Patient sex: F
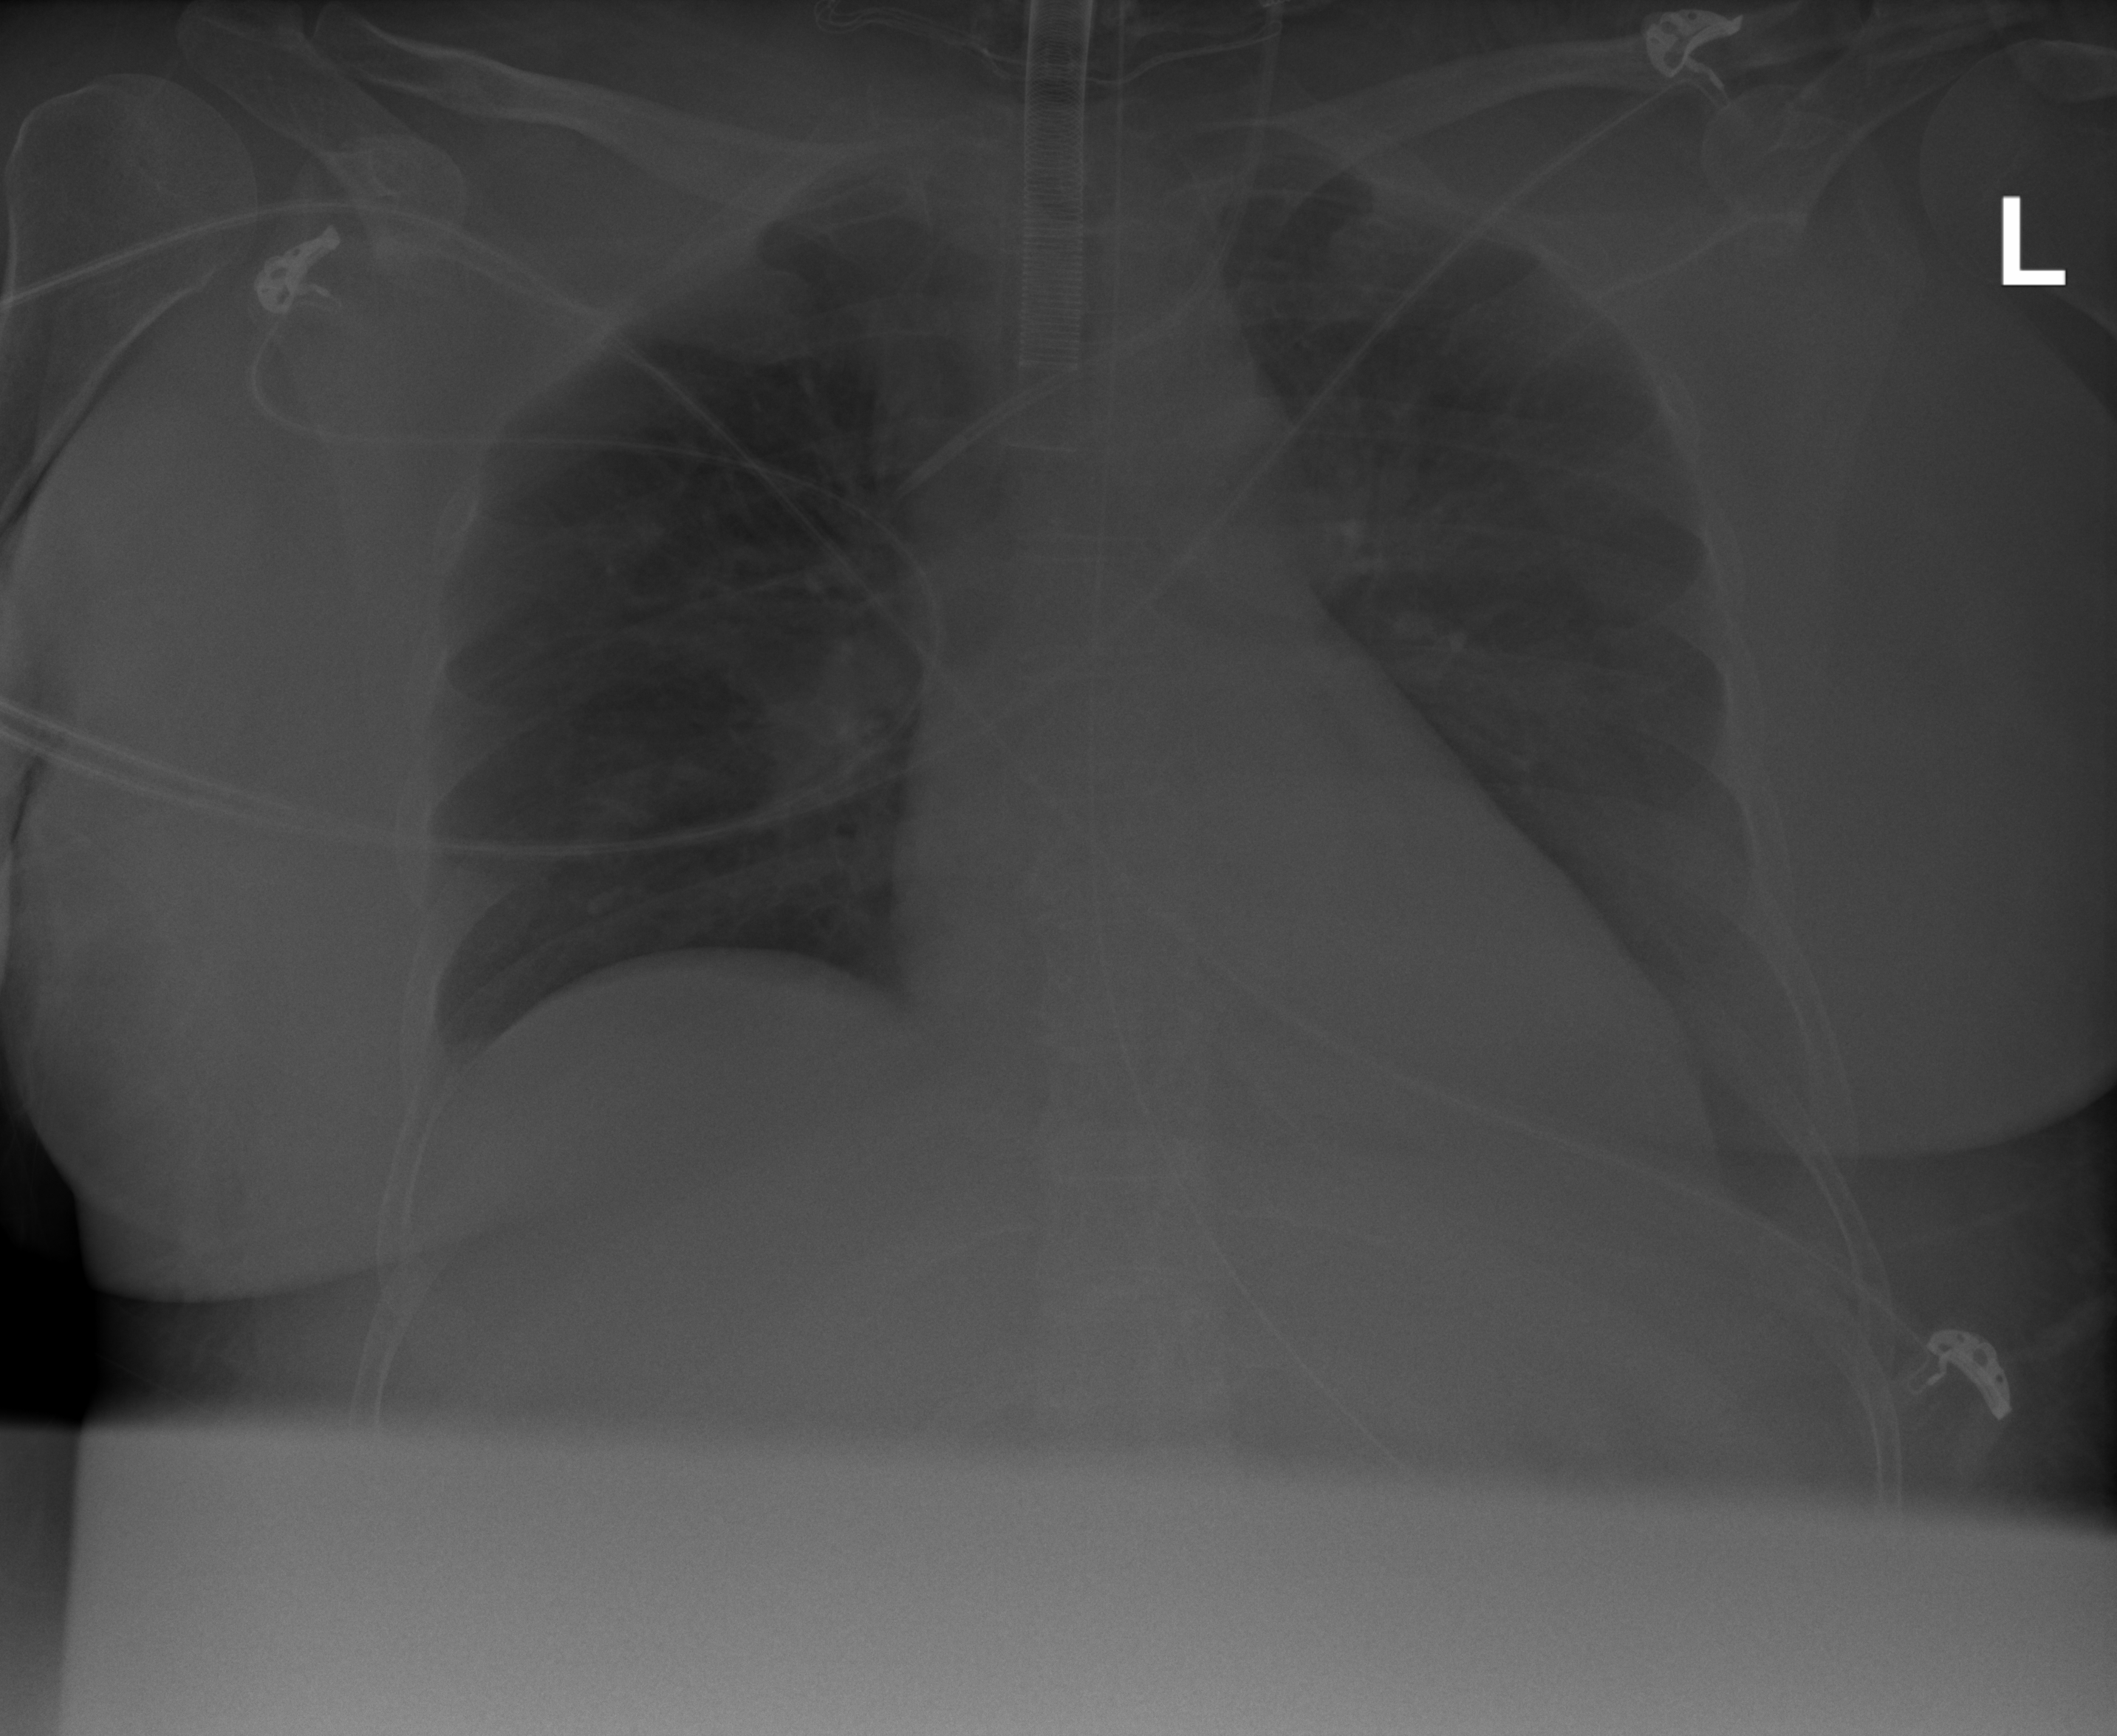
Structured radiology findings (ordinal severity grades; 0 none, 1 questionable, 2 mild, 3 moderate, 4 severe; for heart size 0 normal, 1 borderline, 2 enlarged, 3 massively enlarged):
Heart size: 2
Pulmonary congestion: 2
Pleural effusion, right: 0
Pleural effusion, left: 2
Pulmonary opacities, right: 0
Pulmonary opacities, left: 0
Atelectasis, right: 0
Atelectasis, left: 2